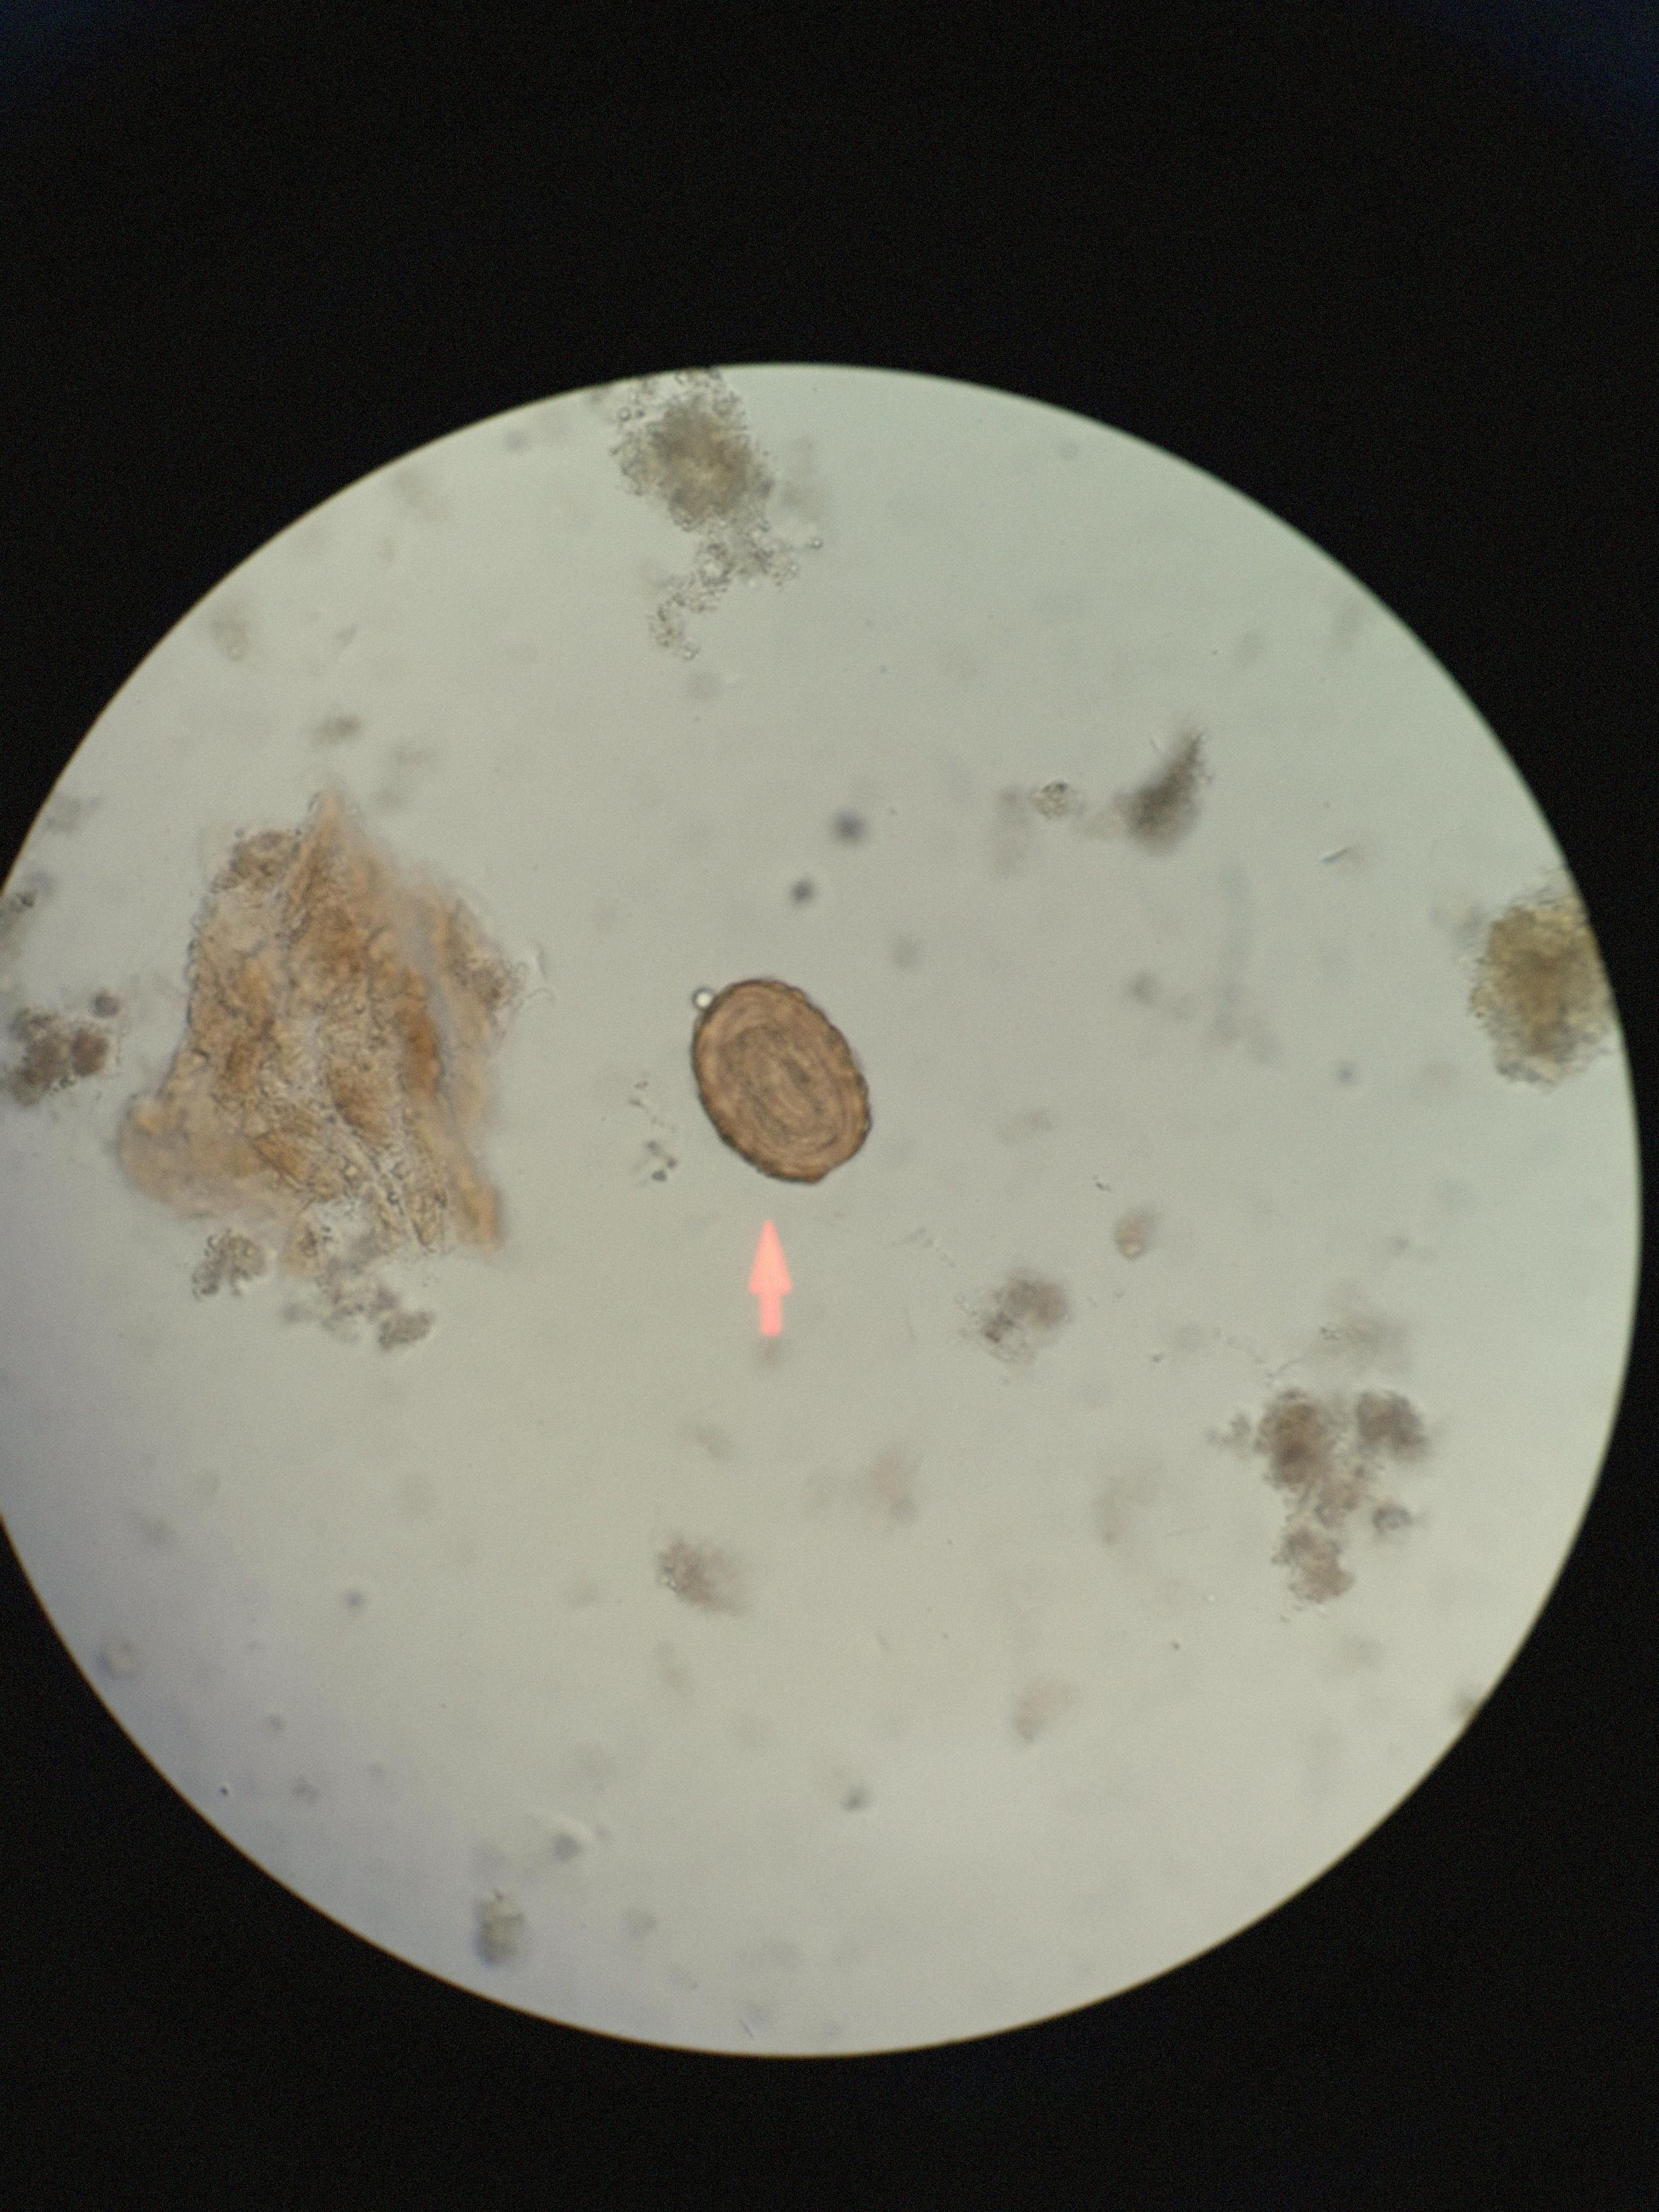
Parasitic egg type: Ascaris lumbricoides